Question: I'm writing a stored procedure that takes Xml, but the part that parses the Xml isn't working quite right. Here's the sproc:
'''
CREATE PROCEDURE [dbo].[SprocName]
@Xml TEXT
AS
DECLARE @XmlHandle INT
DECLARE @Table TABLE
(
Id INT
)
-- Process the xml for use
EXEC sp_xml_preparedocument @XmlHandle OUTPUT, @Xml
INSERT @Table
SELECT
Id
FROM
OPENXML(@XmlHandle, 'Ids', 2)
WITH
(
Id INT
)
SELECT * FROM @Table
EXEC sp_xml_removedocument @XmlHandle
'''
And the calling code and result:

I can't seem to figure out what the problem is. I am expecting that 1 and 2 will be in the temporary table, but as you can see, I only have 1. Now, I call upon the power of StackOverflow. Bless me with your wisdom!!!
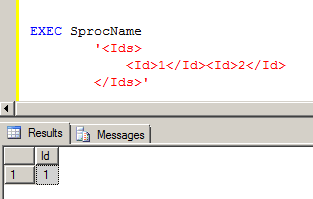
Answer: If ever possible, avoid the OPENXML stuff - it's old, it's creaky, it gobbles up memory...
Use the built-in native XQuery support in SQL Server 2005 and up - with that, you can do something like this very easily:
'''
DECLARE @Table TABLE (Id INT)
DECLARE @Input XML = '<Ids><Id>1</Id><Id>2</Id></Ids>'
INSERT INTO @Table(Id)
SELECT
IdNode.value('(.)[1]', 'int')
FROM
@input.nodes('/Ids/Id') AS IdTbl(IdNode)
SELECT * FROM @Table
'''
That gives you '1, 2' as output from '@table'. No need to call 'sp_xml_preparedocument' and 'sp_xml_removedocument' - just run it!